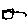
Label: square